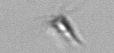
Label: Calciopappus